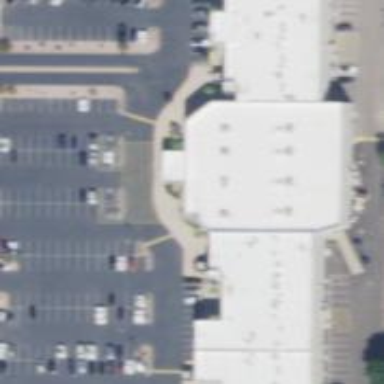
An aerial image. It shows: Building.